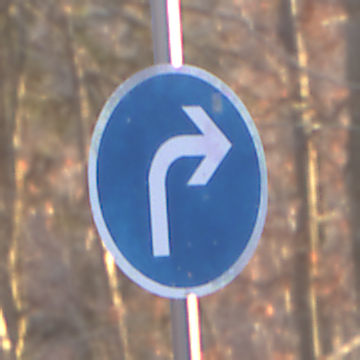
Verkehrszeichen: VorgeschriebeneFahrtrichtungRechts
Umgebung: Outdoor, Nature
Tageszeit: SunriseSunset
Wetter: Clear
Licht: Natural
Jahreszeit: Autumn
Kontrast: HighContrast